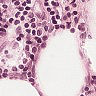
Metastatic tissue present: no